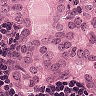
Metastatic tissue present: yes